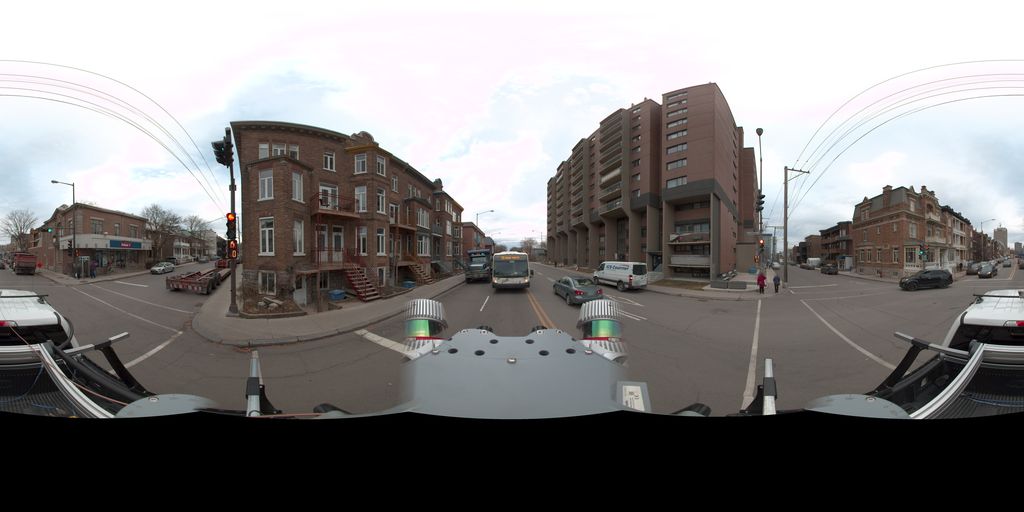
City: quebec_city